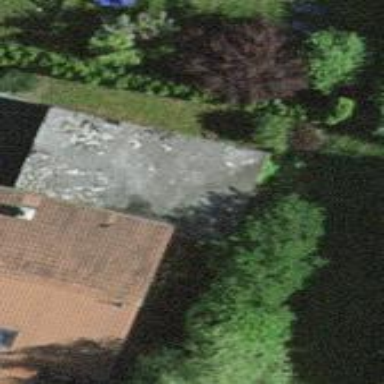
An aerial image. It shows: Garage.